Question: How would one move an absolute position element through CSS ideally by its center instead of its top left corner?
I currently have a circular element that I am adjusting via absolute positioning. I would like to move it based off of the center of the circle so that I can align it with a line on the background. The size of the circle is dynamic, and so is the background. Trying to get the red circle aligned to where the indigo meets the grey.
'''
//Heres the code
'''
<URL>

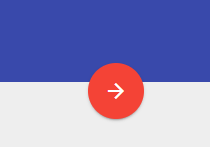
Answer: I think this is what you are trying to do is to use CSS 'transforms' property with the value 'translate'.
'''
#your-div-id {
-ms-transform: translate(-50%, 50%); /* IE 9 */
-webkit-transform: translate(-50%, 50%); /* Safari */
transform: translate(-50%, 50%);
}
'''
The value '-50%' controls X-axis, and '50%' is for the Y-axis
check this <URL> for more details